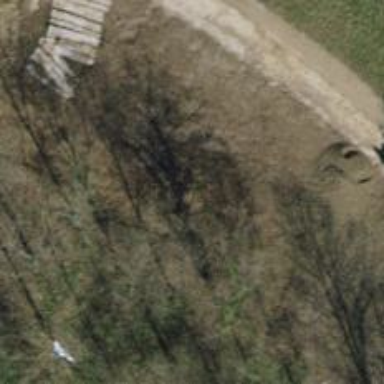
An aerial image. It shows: Woodchips surface on steps along the road.